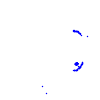
Particle: proton